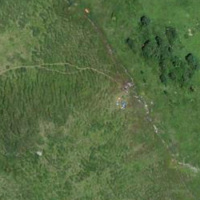
EUNIS habitat code: 26
Species observed at this site:
Vaccinium uliginosum